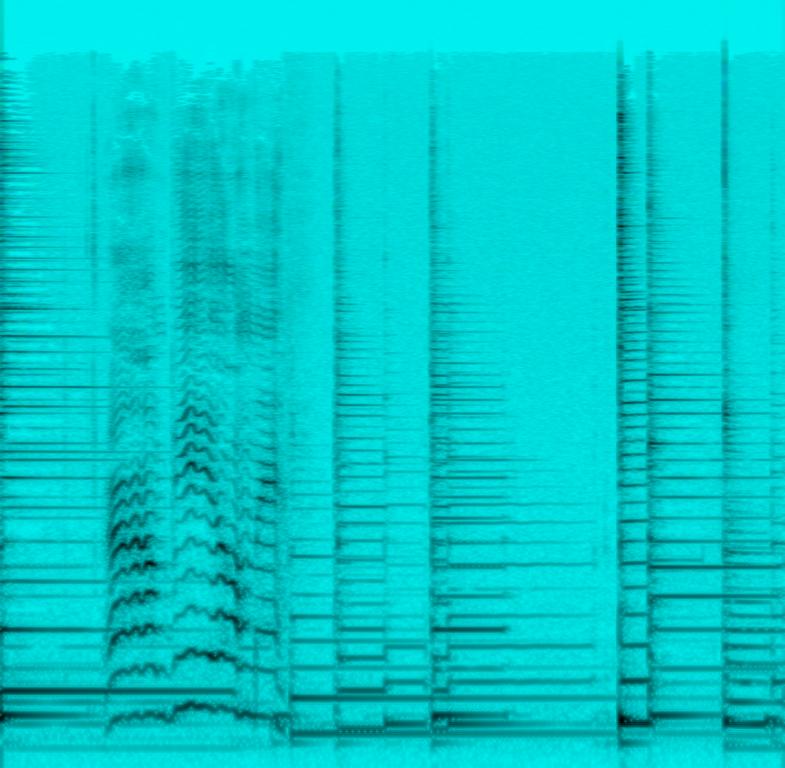
someone is playing an acoustic guitar. Two chordshapes mostly played as single notes with some little hammering while a male voice sings. This song may be playing at a poetry open mic night.